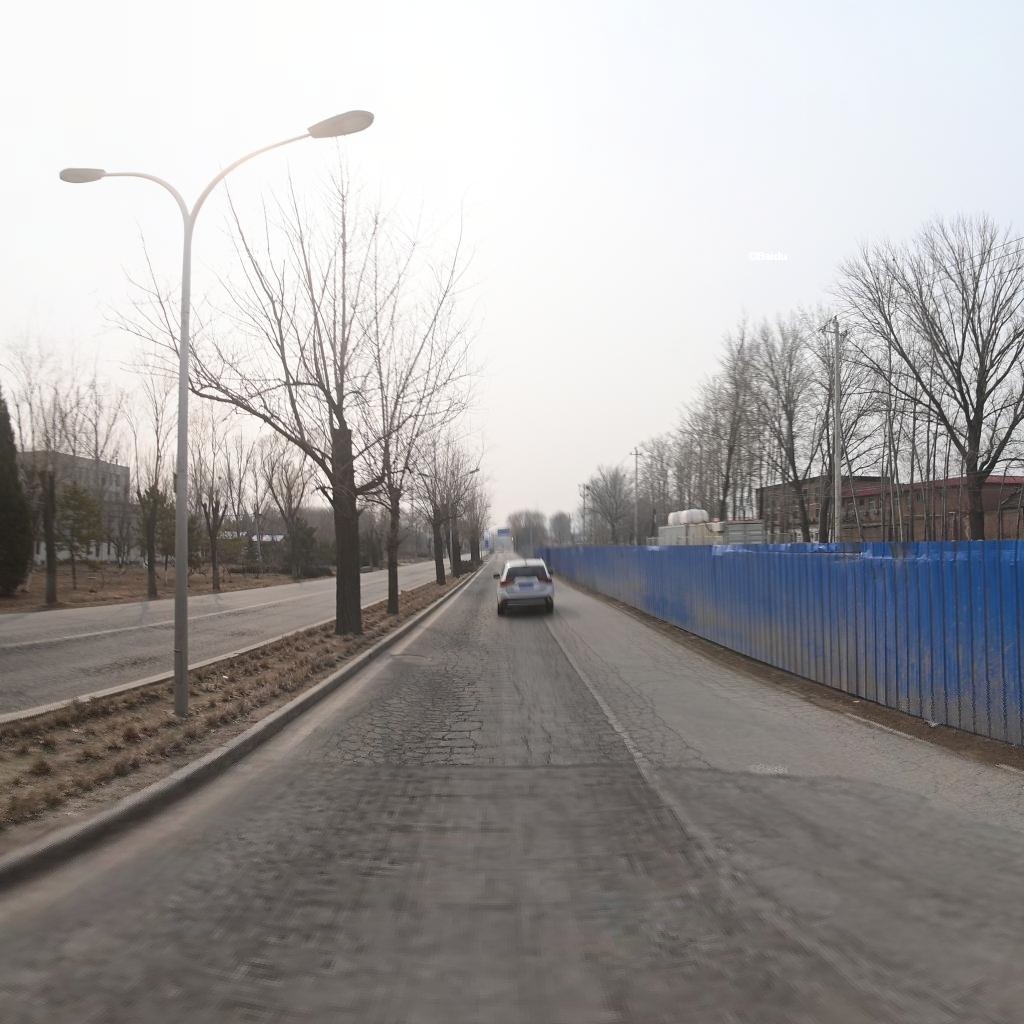
Region: Haidian
Road damage annotations: alligator crack, manhole cover